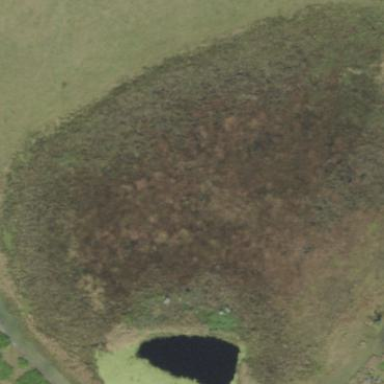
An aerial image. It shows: Marsh wetland.